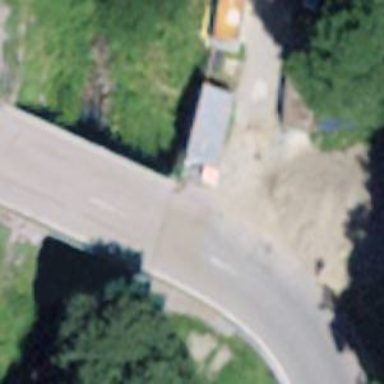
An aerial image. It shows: Bus stop along the road.